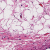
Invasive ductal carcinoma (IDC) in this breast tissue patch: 0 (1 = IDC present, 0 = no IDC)